RGB frame:
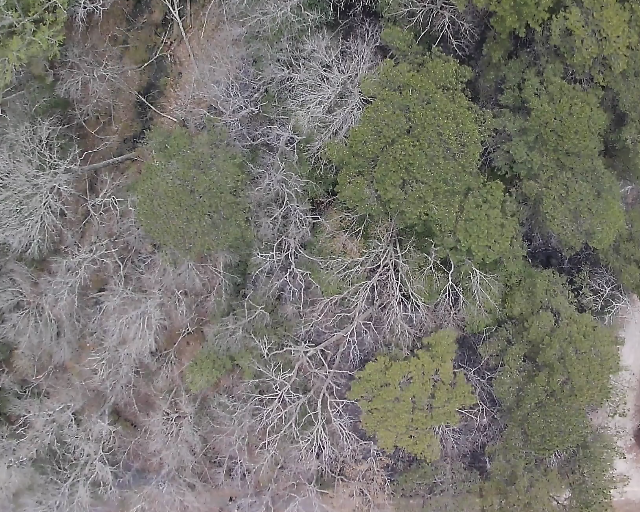
Thermal frame:
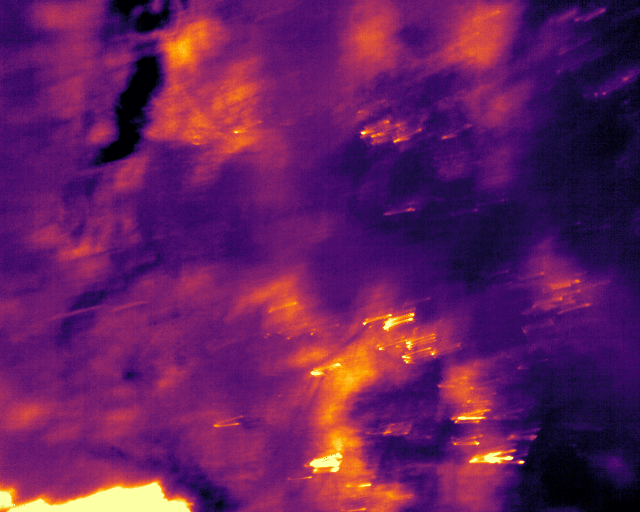
Captured: 2026-02-26 03:06:44
Pixels at or above 80 °C: 779 (fraction of frame: 0.002377)